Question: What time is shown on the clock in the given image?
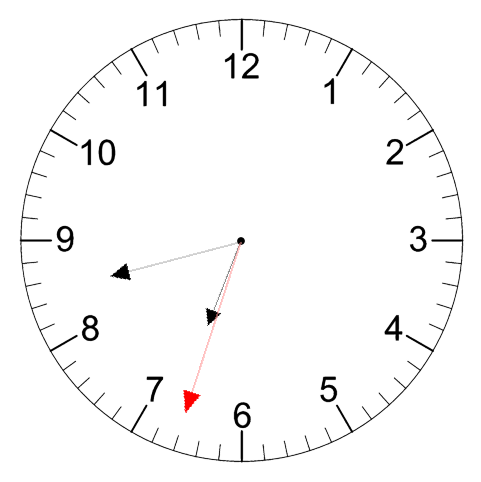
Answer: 06:42:33